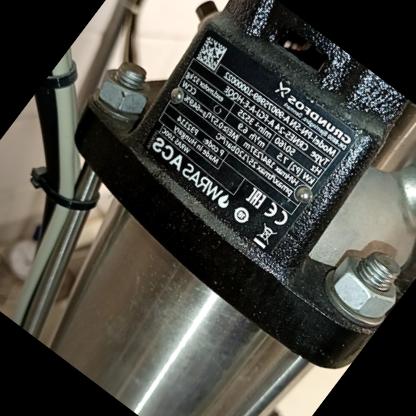
Klasa: tabliczka-znamionowa